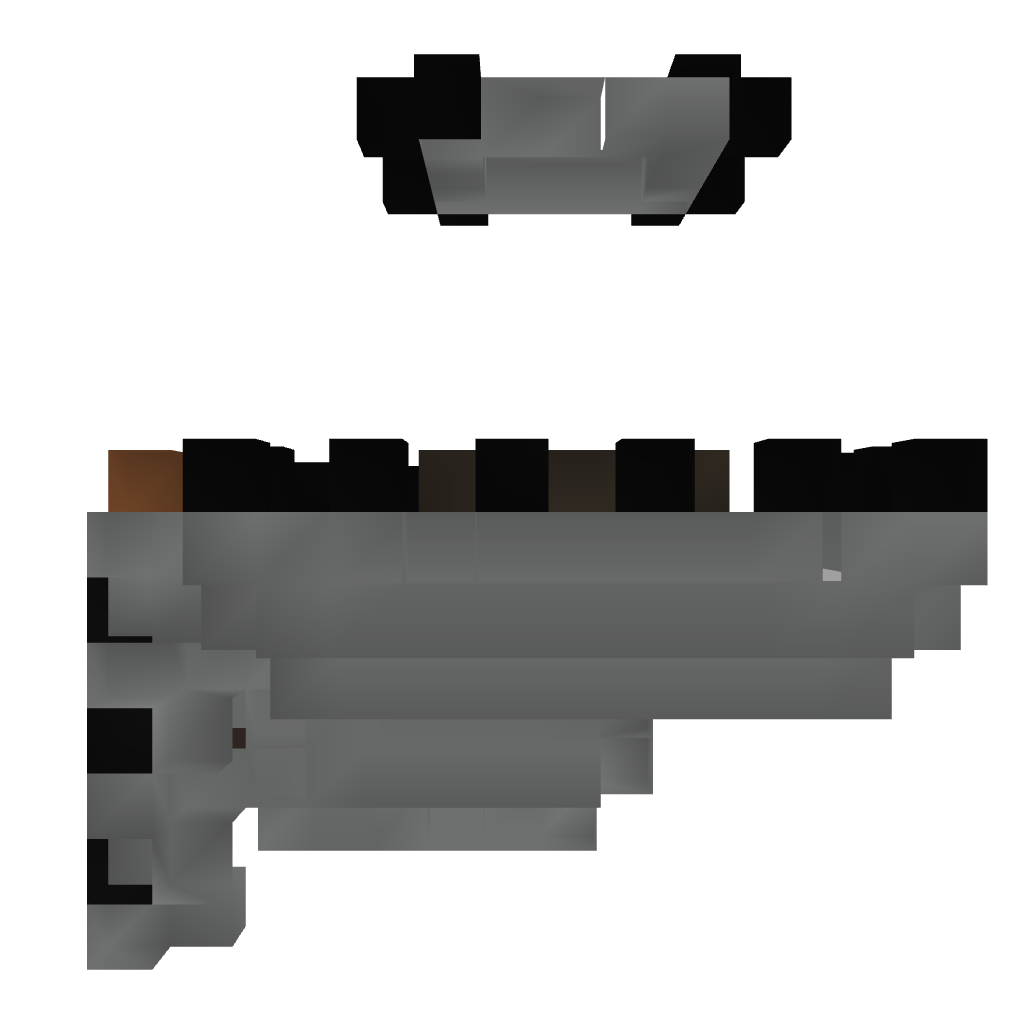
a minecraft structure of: Semi-automatic Simple Tree Farm